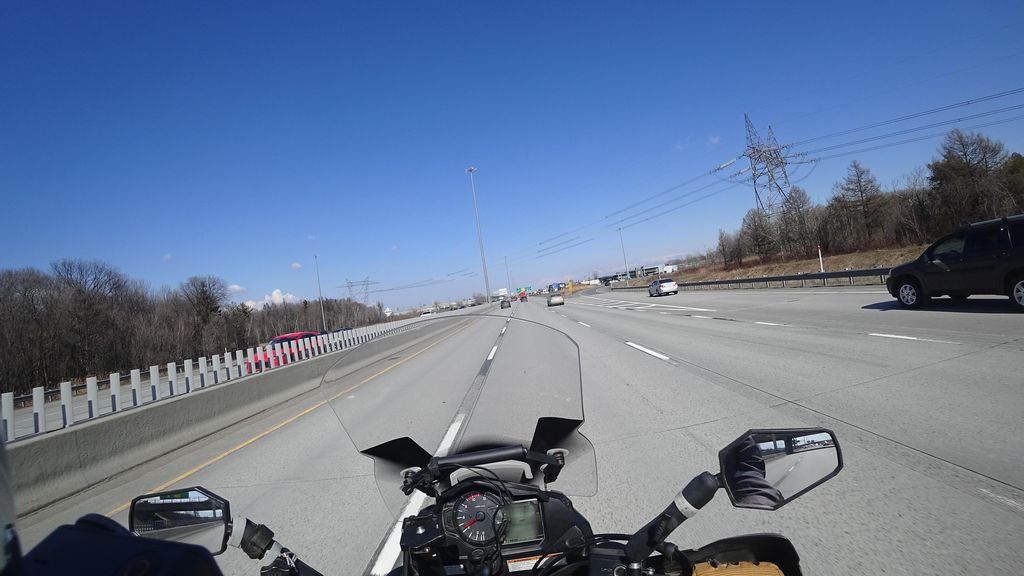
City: quebec_city